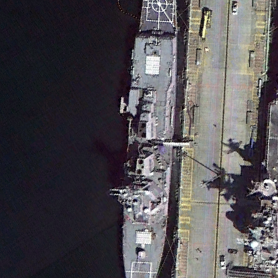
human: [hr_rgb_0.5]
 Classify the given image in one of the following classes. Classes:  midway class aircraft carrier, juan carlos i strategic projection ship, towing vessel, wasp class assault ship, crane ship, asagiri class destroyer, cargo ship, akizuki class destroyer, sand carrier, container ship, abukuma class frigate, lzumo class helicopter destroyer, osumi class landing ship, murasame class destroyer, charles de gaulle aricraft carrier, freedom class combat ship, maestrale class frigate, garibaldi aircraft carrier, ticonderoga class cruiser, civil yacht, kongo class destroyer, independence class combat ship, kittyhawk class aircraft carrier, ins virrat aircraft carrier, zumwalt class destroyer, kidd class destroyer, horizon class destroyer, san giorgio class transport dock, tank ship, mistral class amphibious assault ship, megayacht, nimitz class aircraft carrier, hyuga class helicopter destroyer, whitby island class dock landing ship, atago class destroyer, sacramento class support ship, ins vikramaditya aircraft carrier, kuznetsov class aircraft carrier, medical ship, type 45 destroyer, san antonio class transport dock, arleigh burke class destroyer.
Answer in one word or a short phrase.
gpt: Arleigh Burke class destroyer